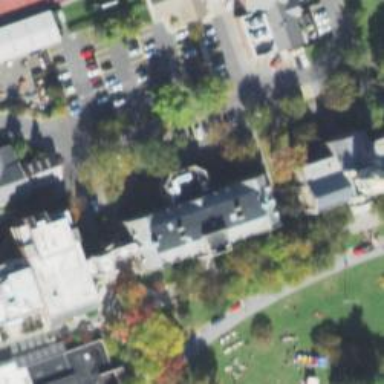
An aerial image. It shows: College building.